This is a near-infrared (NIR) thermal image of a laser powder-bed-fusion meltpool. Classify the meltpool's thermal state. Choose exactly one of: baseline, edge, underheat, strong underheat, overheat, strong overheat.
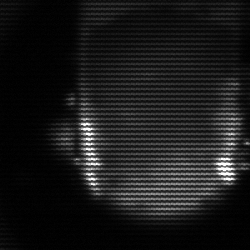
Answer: baseline